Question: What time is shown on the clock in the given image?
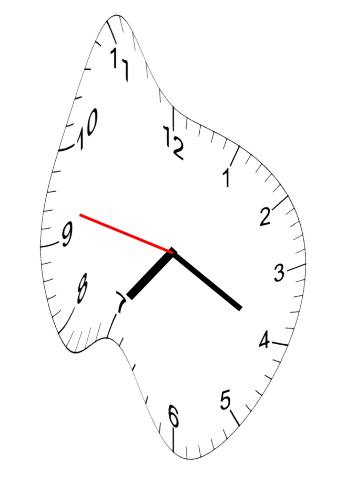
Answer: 07:19:47